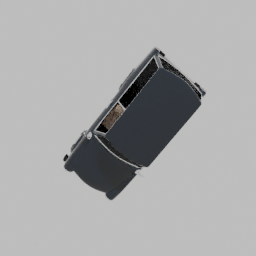
Label: mechanical